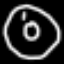
Label: donut